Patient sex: F
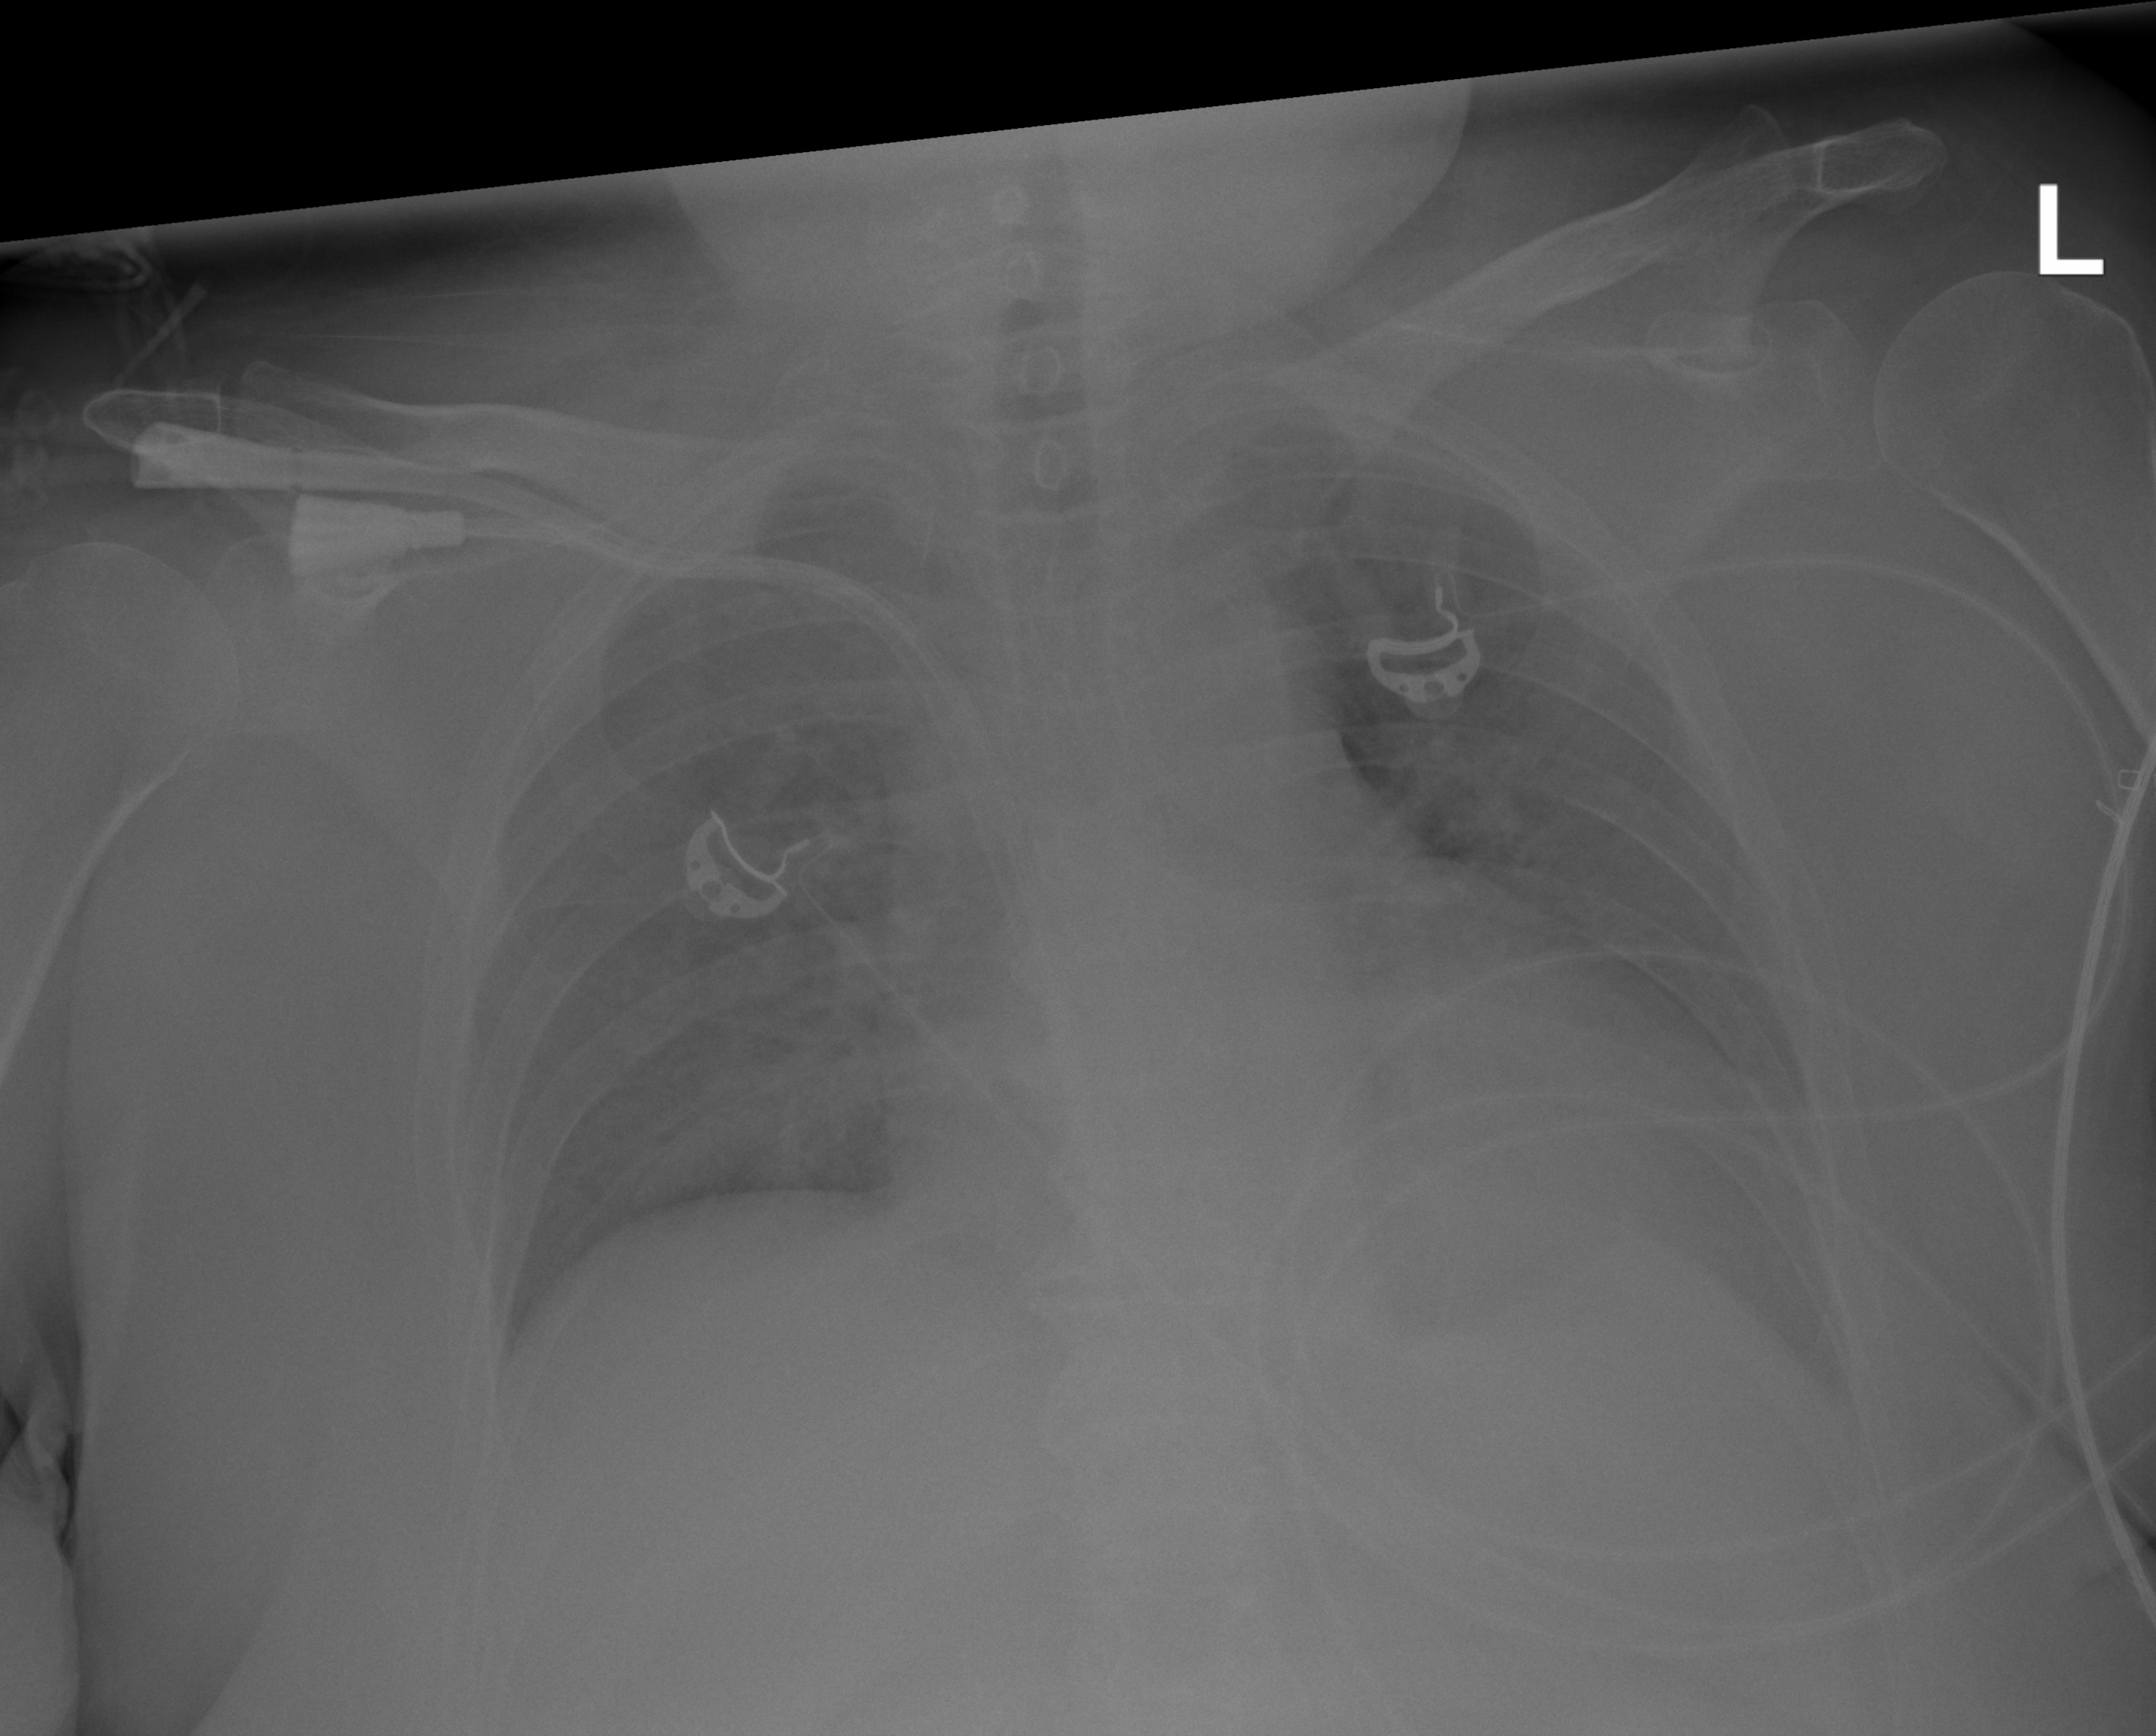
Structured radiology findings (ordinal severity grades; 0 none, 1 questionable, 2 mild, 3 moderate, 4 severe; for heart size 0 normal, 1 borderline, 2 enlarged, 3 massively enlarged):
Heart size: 2
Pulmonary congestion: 2
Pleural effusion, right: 0
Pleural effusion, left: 1
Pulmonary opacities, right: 2
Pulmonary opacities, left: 1
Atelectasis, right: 2
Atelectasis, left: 2